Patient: sex F, age 83
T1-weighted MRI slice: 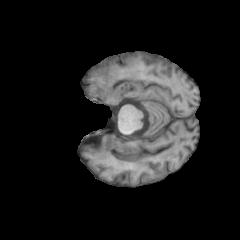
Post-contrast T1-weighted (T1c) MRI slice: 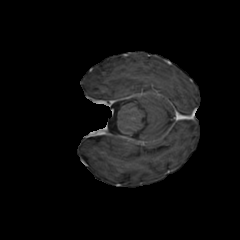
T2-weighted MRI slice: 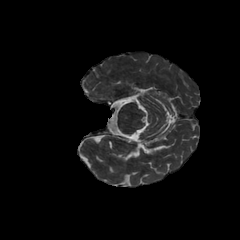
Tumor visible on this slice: no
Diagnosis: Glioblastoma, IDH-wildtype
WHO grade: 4